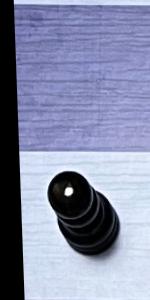
Label: Pawn_Black